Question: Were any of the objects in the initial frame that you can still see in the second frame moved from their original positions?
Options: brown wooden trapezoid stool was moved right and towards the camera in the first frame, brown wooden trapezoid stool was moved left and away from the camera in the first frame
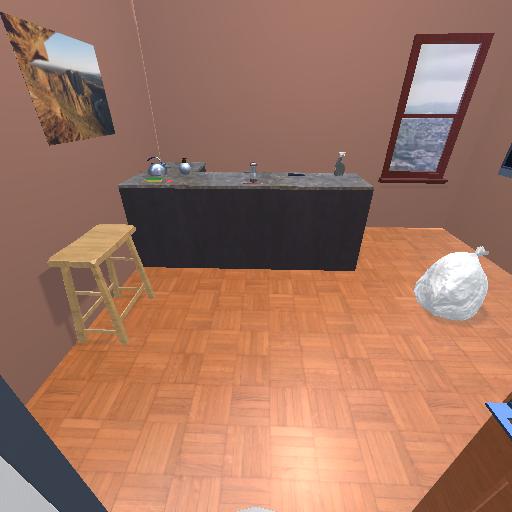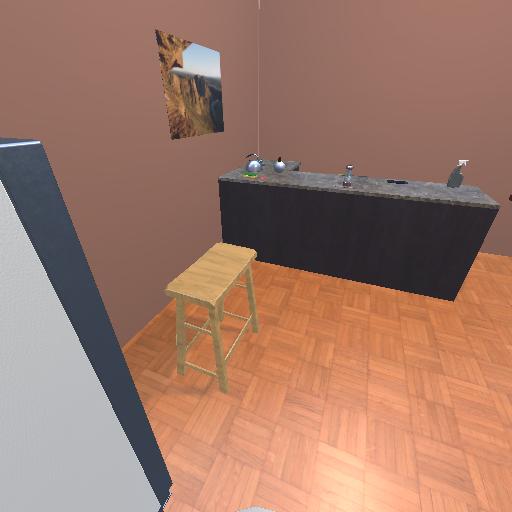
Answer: brown wooden trapezoid stool was moved right and towards the camera in the first frame